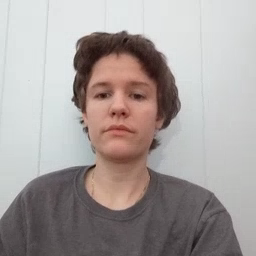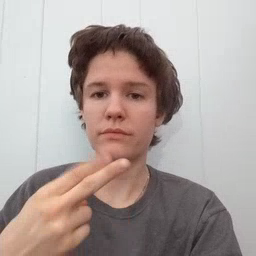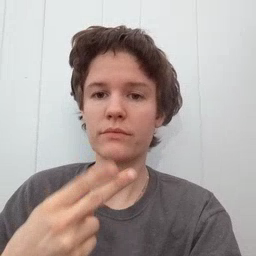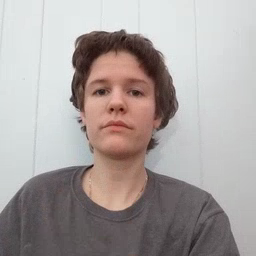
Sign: scissors